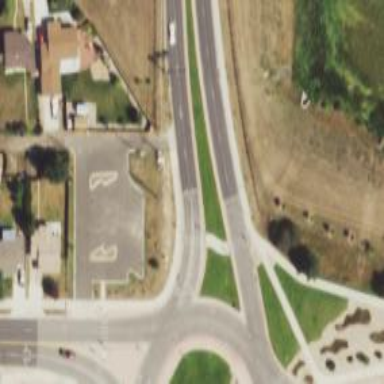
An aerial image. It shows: Marked crossing with zebra markings on the road.